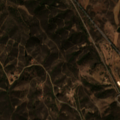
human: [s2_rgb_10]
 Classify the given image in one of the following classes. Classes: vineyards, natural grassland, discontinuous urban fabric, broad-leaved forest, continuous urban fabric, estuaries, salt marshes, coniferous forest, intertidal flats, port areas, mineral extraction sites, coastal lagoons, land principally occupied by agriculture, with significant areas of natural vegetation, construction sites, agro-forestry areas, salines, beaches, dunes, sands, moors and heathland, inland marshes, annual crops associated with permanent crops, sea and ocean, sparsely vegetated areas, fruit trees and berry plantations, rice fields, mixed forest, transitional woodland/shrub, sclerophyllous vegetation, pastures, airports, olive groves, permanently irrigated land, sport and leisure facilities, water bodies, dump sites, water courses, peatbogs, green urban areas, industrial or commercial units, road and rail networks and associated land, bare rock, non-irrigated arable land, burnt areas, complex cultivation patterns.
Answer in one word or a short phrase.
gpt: land principally occupied by agriculture, with significant areas of natural vegetation, broad-leaved forest, sclerophyllous vegetation, transitional woodland/shrub